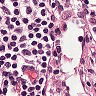
Metastatic tissue present: no